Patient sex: M
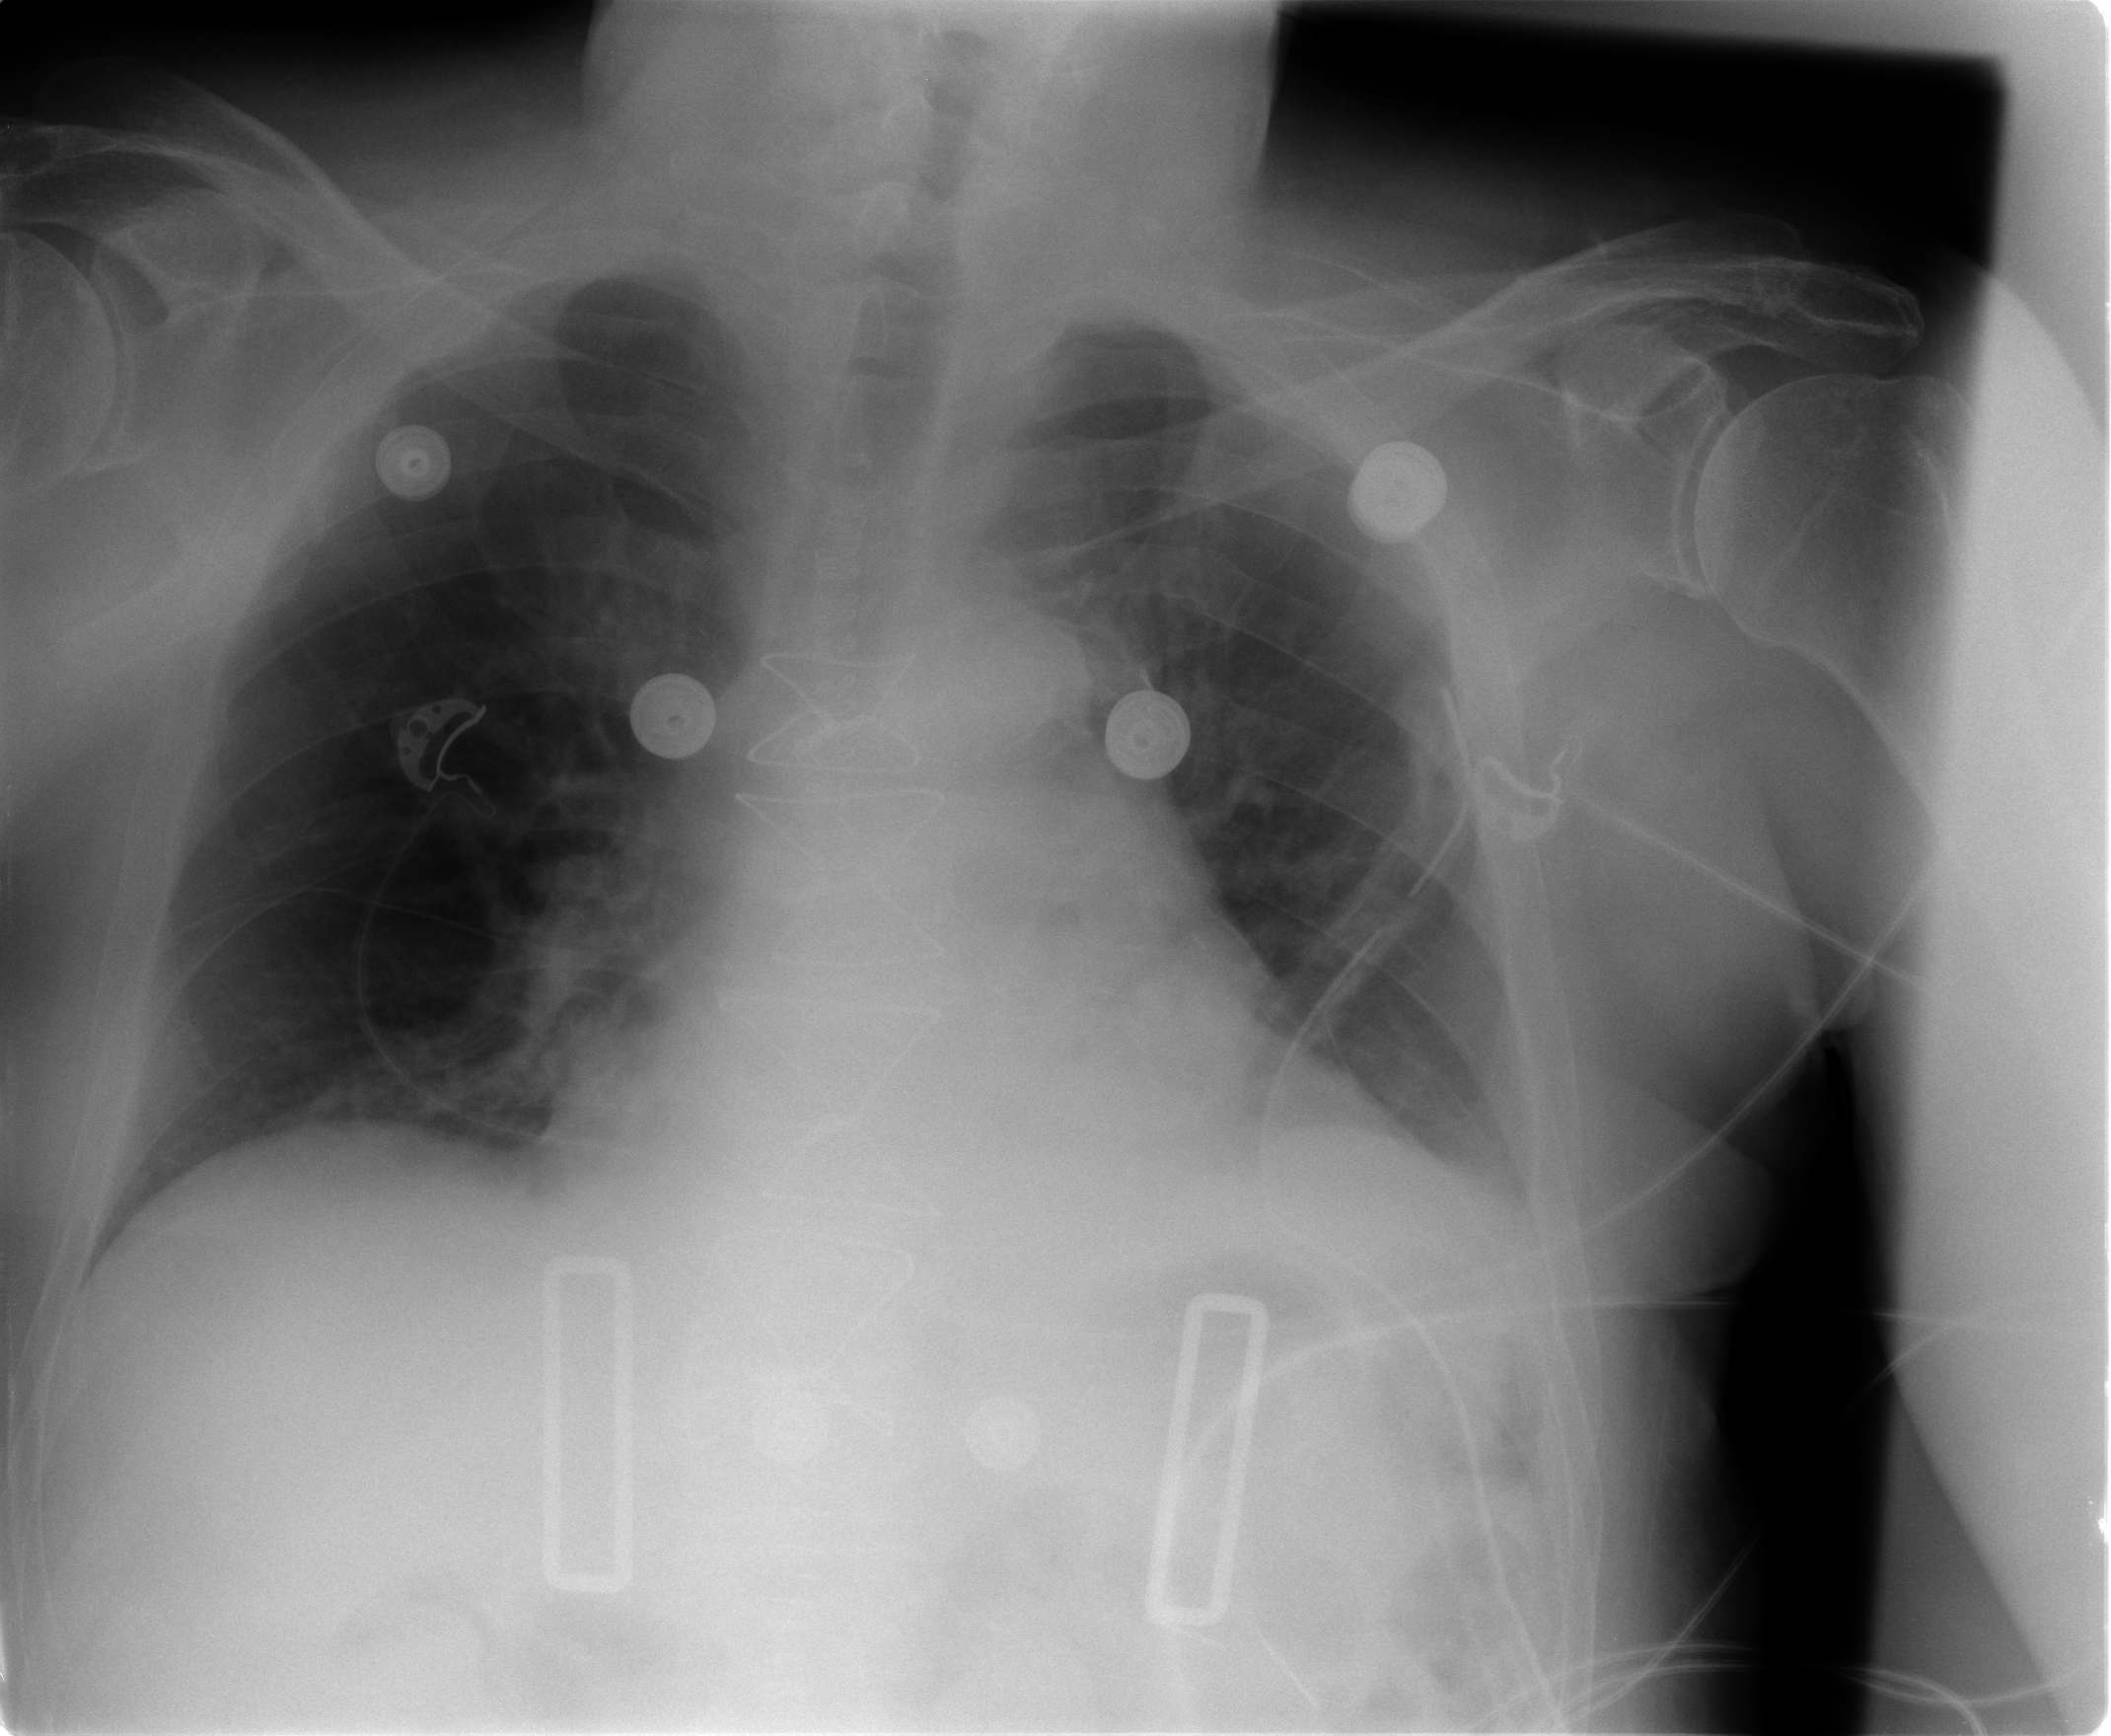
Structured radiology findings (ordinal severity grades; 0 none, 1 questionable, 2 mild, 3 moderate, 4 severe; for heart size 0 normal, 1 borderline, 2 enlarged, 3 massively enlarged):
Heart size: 2
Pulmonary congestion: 2
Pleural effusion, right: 0
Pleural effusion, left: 2
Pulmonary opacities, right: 0
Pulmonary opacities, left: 0
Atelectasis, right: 1
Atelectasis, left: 2